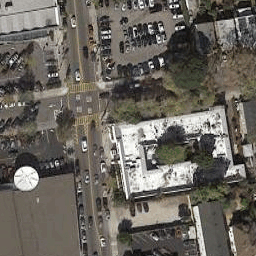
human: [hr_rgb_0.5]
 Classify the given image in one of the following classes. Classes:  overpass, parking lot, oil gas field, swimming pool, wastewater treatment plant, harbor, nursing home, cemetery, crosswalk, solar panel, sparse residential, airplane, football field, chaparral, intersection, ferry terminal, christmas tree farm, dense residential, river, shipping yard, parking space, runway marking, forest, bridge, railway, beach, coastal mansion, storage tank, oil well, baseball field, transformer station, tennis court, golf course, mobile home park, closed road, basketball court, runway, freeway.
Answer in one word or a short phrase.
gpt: nursing home